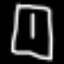
Label: pants